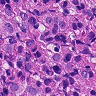
Metastatic tissue present: yes